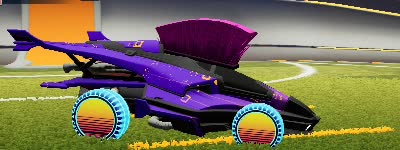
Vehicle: aftershock